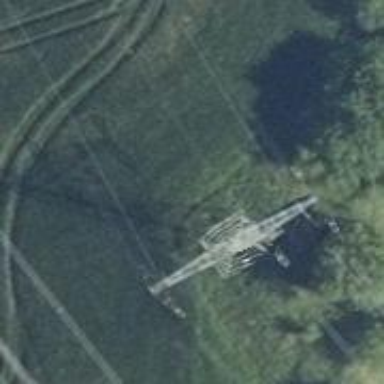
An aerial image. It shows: Lattice structure tower used for power transmission.